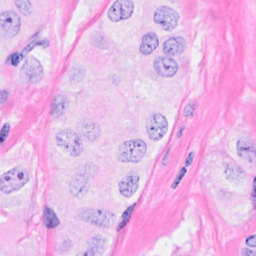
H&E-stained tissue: Breast